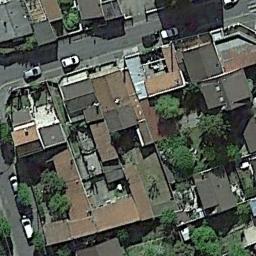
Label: dense_residential